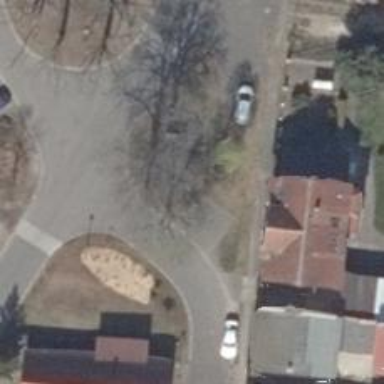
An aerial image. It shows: Residential road.